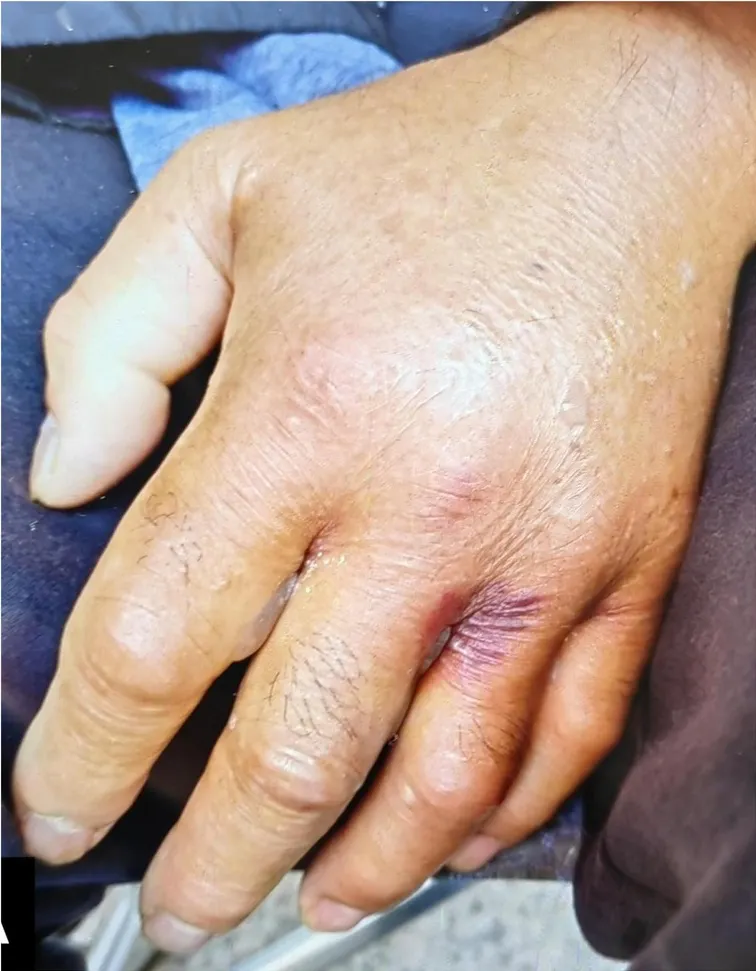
28 h after being bitten.
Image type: medical_photograph (other_medical_photograph)